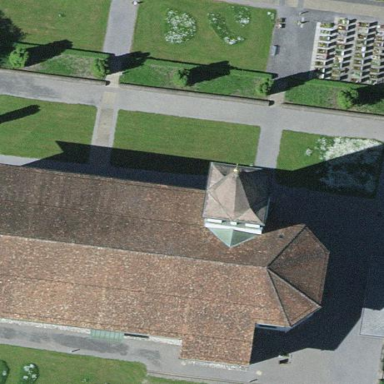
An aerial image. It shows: Church which is place of worship.